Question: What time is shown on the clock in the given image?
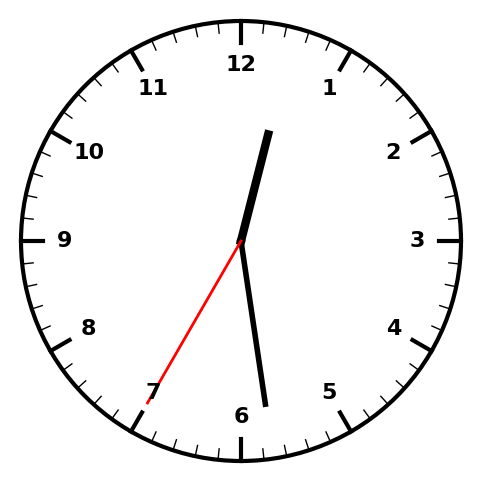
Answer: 12:28:35